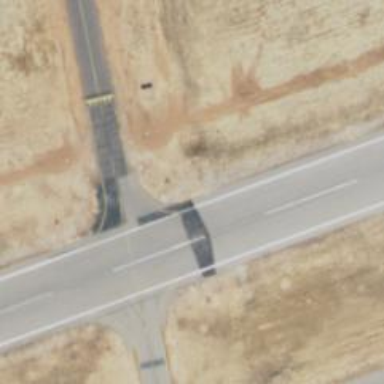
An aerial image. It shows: View of taxiway at the airport.